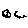
Label: cloud